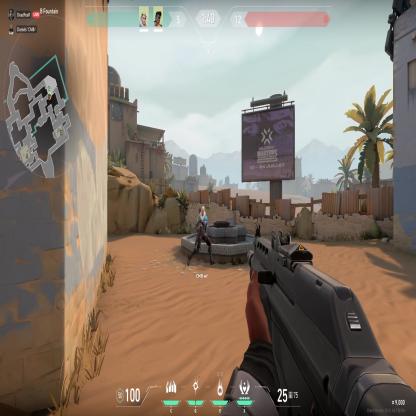
Label: teammate